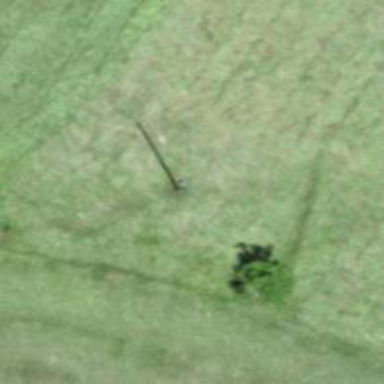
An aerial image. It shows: Utility pole in the area.